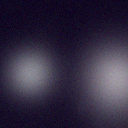
Screen state: off